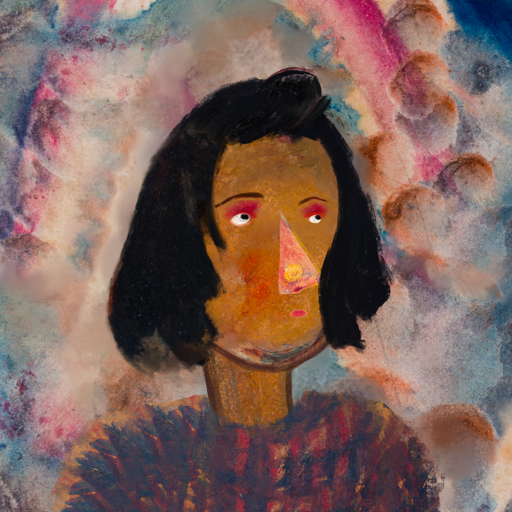
Background: Rupkatha, Head And Neck Side: Pipe, Face Side: Irani, Bust: In_The_Sun, Hair Side: Mosgoul, Head Accessory: Blank, Second Necklace: Blank, Necklace: Blank, Baby: Blank